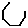
Label: hexagon